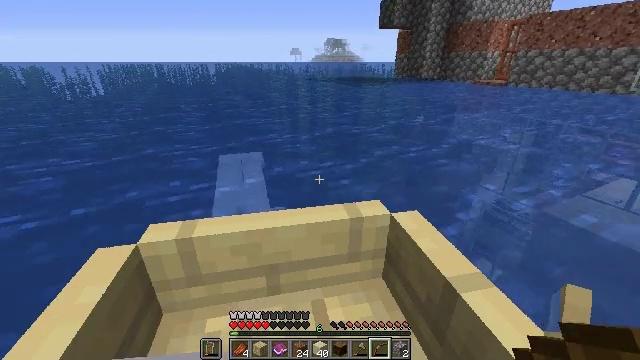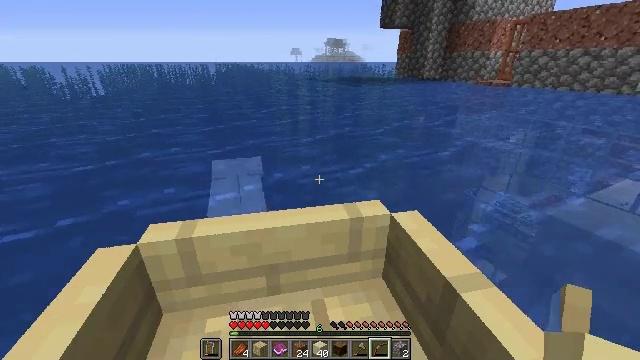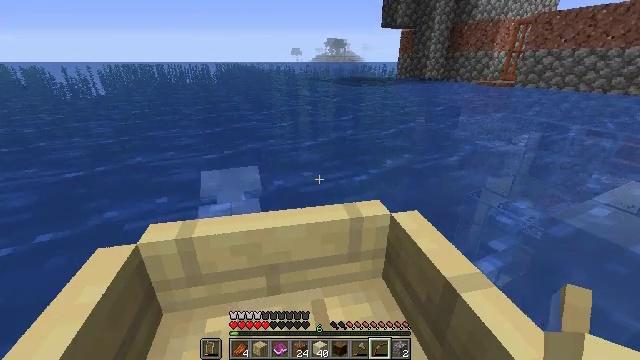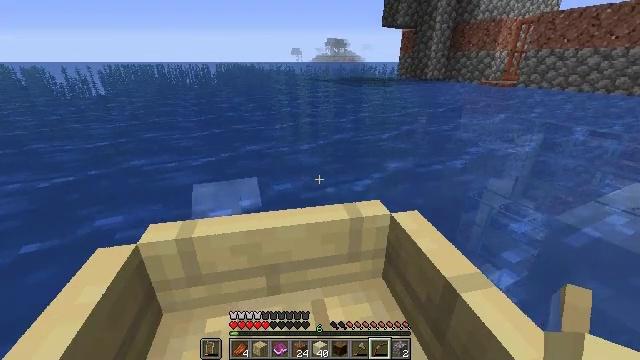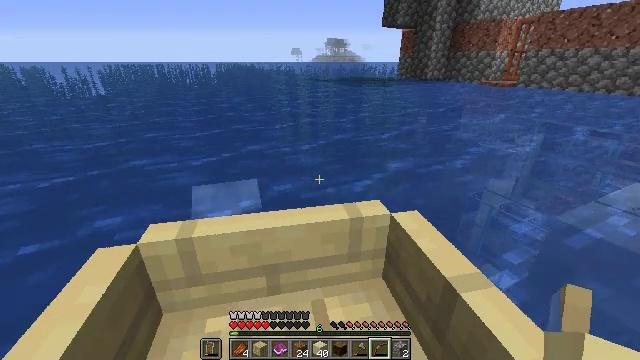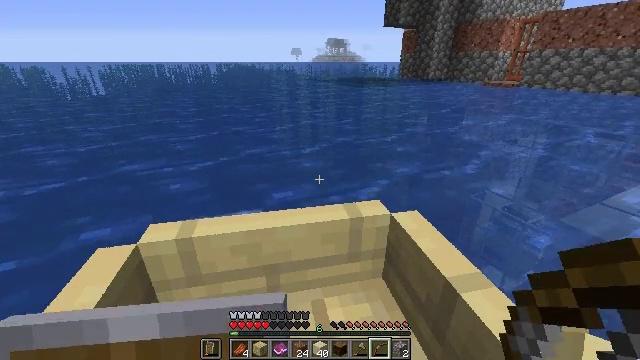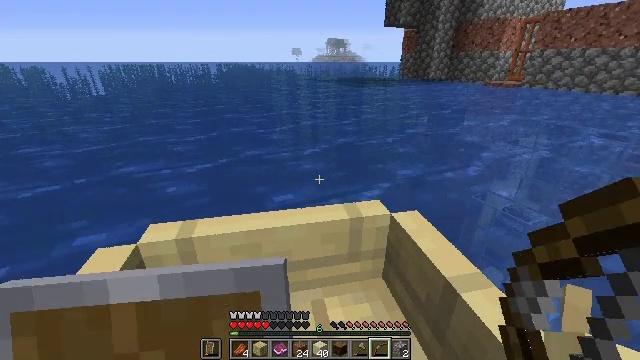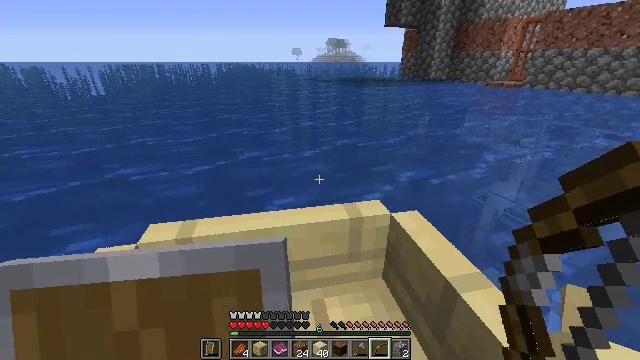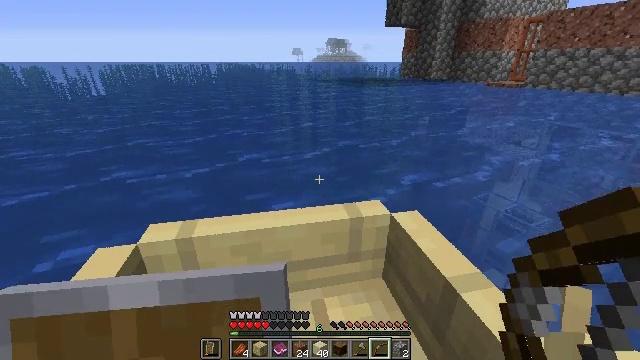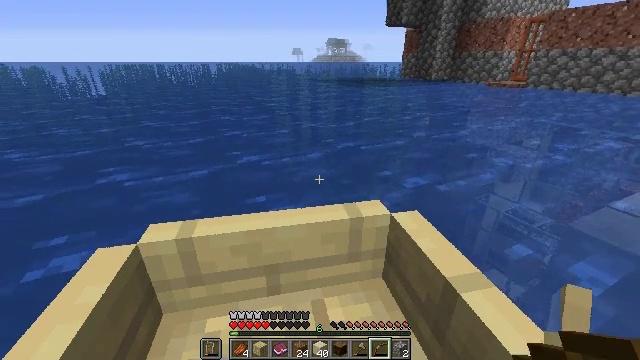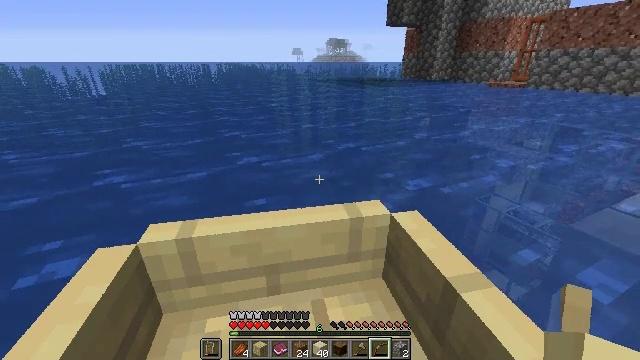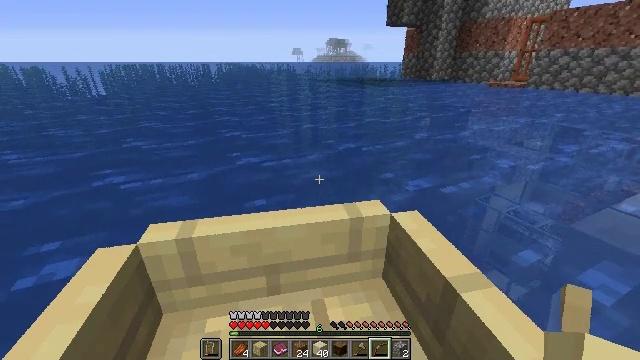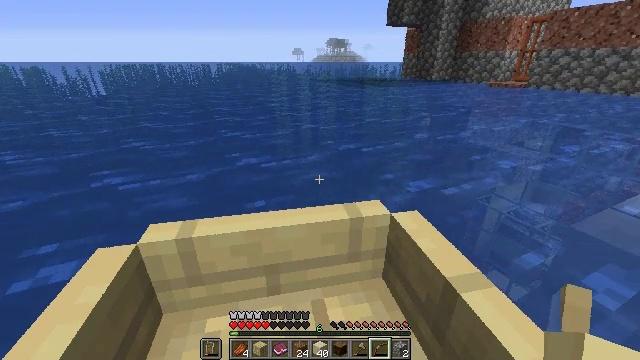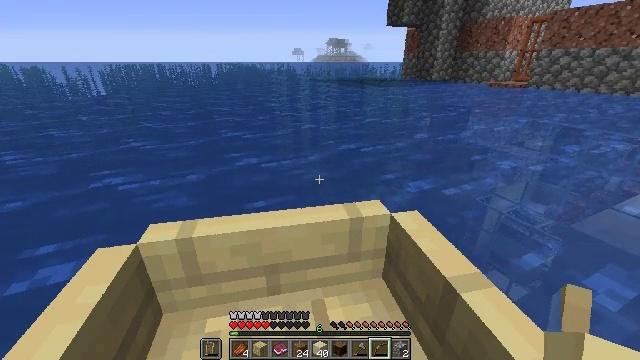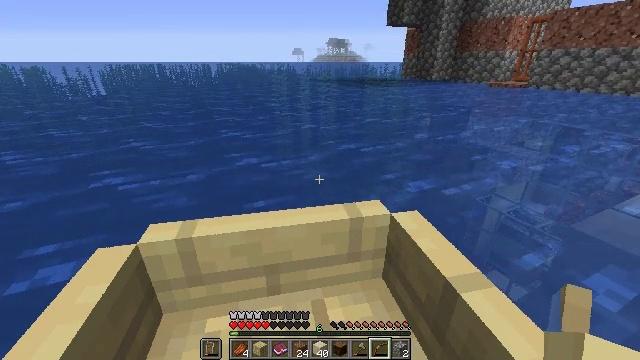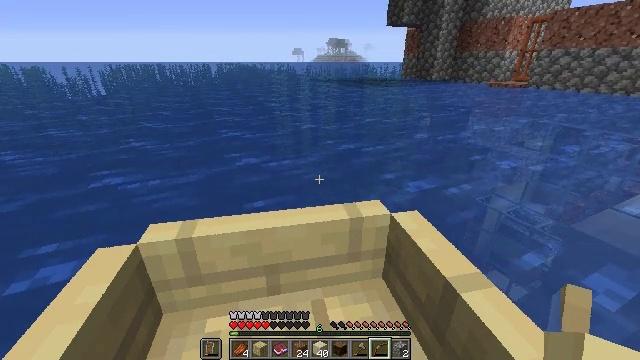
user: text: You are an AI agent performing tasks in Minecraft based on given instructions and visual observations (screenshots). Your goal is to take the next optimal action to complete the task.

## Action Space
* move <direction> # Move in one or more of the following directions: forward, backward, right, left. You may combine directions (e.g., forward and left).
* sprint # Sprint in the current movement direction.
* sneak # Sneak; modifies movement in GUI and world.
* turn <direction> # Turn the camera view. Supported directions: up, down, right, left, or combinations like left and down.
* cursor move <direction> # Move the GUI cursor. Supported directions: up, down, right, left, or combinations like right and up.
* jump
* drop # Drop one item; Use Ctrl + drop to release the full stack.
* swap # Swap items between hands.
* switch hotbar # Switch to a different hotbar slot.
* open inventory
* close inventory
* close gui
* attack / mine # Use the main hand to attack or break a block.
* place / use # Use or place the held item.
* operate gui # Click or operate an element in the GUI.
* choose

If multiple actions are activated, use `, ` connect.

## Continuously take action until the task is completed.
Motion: motion action
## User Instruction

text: Mine packed ice from icy biomes.
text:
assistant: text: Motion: move back
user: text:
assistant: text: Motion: move back
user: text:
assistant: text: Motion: no_op
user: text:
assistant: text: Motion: no_op
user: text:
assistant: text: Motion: no_op
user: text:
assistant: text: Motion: no_op
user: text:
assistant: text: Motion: move back
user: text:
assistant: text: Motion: move back
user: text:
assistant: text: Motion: move back
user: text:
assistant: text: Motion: move back
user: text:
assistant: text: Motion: move back
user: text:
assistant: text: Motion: move back
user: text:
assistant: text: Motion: move back
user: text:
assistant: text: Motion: move back
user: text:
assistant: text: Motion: move back
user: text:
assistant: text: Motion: move back
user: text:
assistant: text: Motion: move back
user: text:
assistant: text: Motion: move back
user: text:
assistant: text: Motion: move back
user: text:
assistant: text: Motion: move back
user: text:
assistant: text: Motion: move back
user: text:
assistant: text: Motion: move back
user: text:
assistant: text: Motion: move back
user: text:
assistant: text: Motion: move back
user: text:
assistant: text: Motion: move back
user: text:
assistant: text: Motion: move back
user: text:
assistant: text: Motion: move back
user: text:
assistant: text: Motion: move back
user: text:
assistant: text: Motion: move back
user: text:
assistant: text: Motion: move back